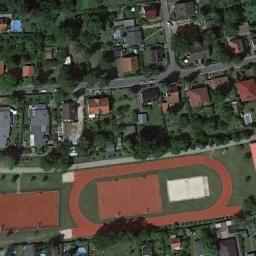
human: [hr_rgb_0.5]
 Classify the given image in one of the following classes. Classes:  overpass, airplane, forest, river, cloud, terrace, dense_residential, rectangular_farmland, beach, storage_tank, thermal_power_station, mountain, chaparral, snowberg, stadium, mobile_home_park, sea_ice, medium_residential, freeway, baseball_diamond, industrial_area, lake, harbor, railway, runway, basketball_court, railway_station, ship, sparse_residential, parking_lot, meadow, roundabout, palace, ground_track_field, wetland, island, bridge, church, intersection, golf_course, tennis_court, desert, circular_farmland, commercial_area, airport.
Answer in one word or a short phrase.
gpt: ground_track_field